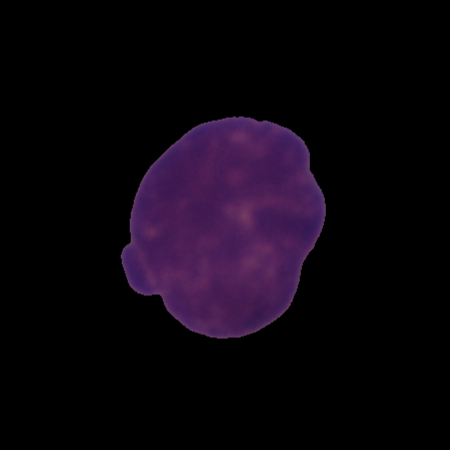
Label: cancer